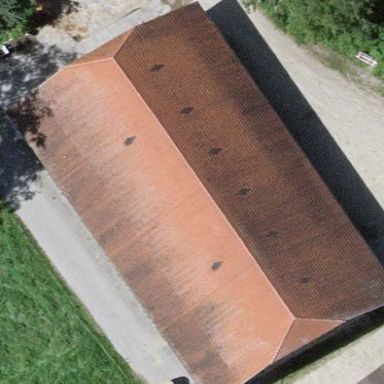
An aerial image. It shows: Rural barn.